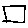
Label: square